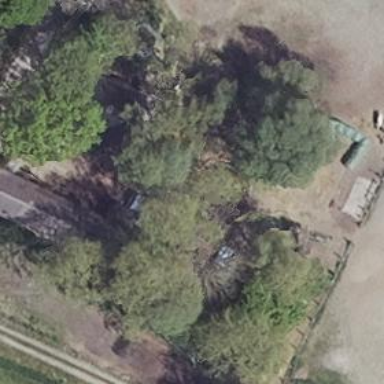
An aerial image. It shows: Farmyard area.